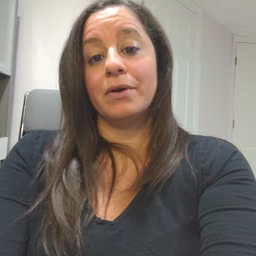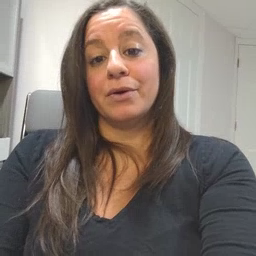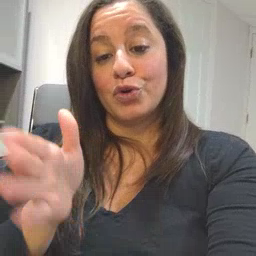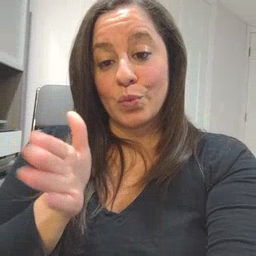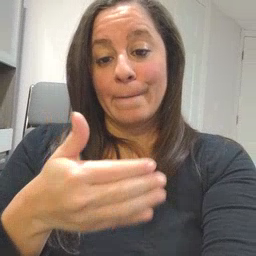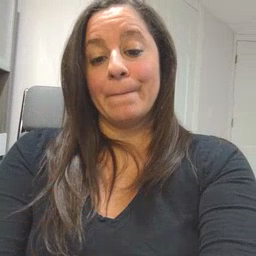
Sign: room